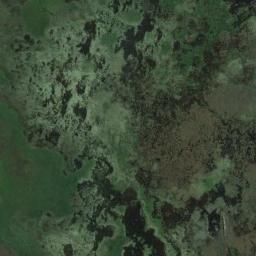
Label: wetland